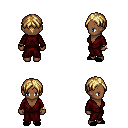
a pixel art fantasy rpg character, female body template, human, dark skin, red robe, teal pants, blonde parted hairstyle, bracelets, black slippers, four views (front, back, left, right), 2x2 character sprite sheet, small pixel art, hard edges, no anti-aliasing